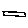
Label: line